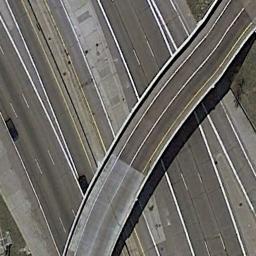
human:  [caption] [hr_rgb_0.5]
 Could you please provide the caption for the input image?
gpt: There are four large trucks on the overpass .

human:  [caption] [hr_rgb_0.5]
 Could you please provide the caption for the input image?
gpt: The directional overpass is over the roads .

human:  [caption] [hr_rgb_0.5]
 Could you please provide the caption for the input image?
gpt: There are many roads of different lengths under the overpass .

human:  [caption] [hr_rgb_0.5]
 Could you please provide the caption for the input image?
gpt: The overpass is next to the bare land with some cars .

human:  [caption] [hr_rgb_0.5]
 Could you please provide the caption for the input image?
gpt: There are roads beneath the overpass .